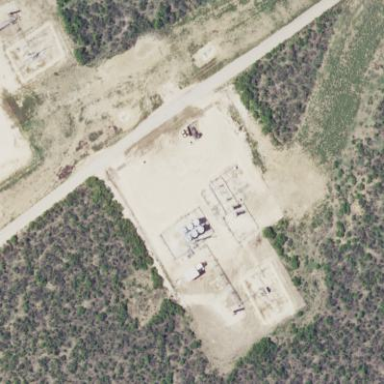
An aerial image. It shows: Industrial area dedicated to gas production. The substation is for field gathering.